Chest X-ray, PA view. Patient: 57 years old, sex F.
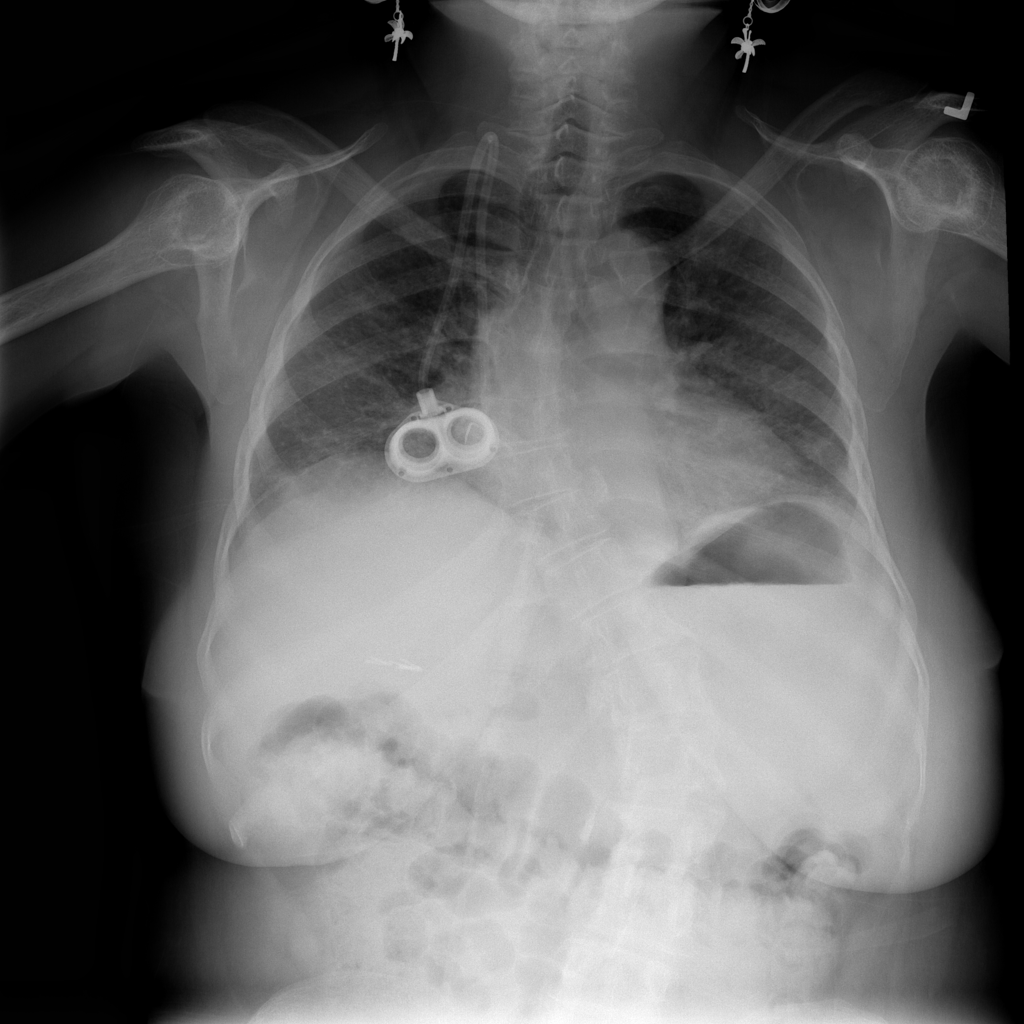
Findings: Infiltration